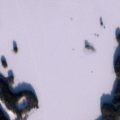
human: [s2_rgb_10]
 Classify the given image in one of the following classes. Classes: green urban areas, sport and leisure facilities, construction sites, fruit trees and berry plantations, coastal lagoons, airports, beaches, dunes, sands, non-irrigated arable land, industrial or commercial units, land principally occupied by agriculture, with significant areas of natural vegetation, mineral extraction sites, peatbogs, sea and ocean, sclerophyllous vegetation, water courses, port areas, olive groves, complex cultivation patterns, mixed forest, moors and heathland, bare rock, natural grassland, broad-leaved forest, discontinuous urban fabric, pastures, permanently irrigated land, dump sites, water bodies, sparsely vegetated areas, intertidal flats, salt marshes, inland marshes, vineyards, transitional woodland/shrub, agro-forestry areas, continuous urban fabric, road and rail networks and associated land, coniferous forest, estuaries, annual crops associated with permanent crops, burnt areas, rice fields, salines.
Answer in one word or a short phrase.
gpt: coniferous forest, mixed forest, water bodies